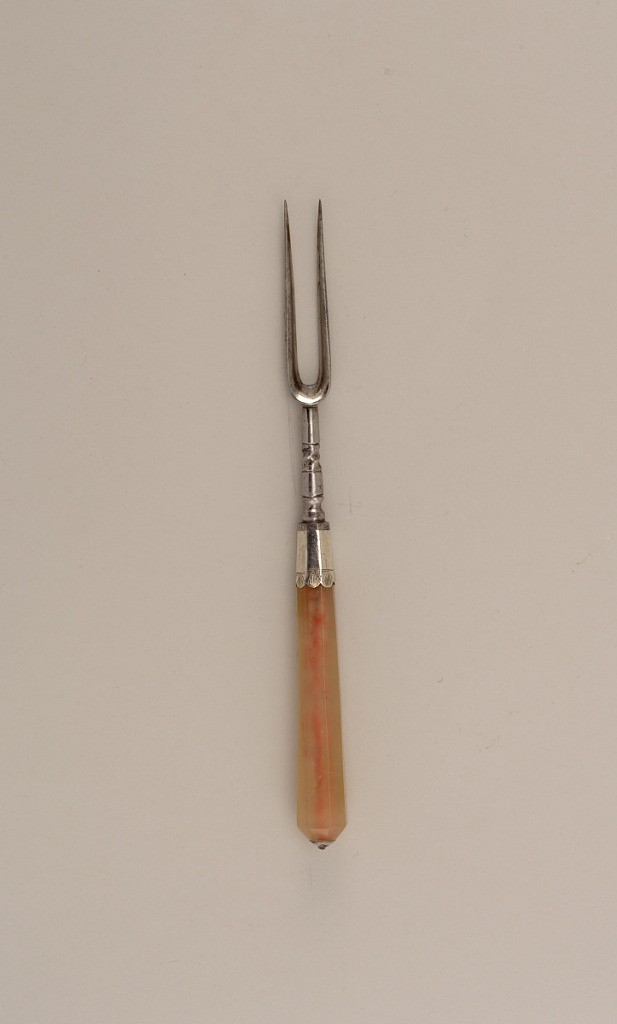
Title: Fork with Eight-Paneled Agate Handle
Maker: William Boswell, active London, late 17th century.
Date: late 17th century
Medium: steel, silver, agate
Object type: fork
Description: One of a set of five forks (1957-29-4-a-e). Each fork with eight-panelled agate handle and scalloped, engraved ferrule below two tines with partly twisted stem.